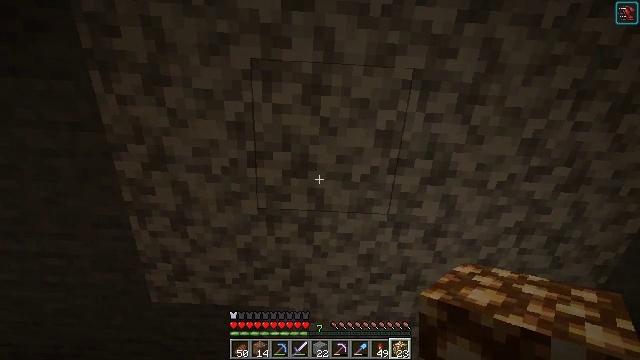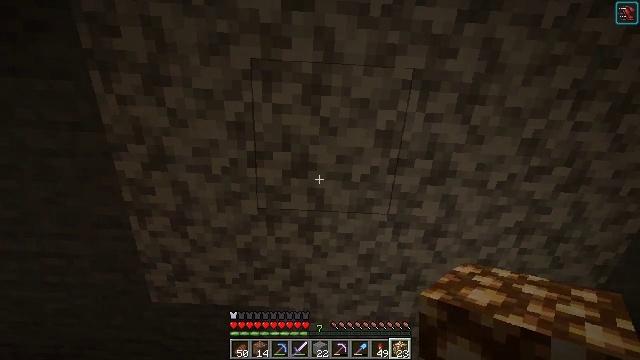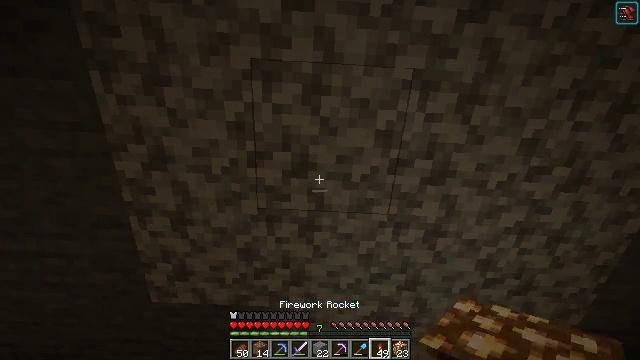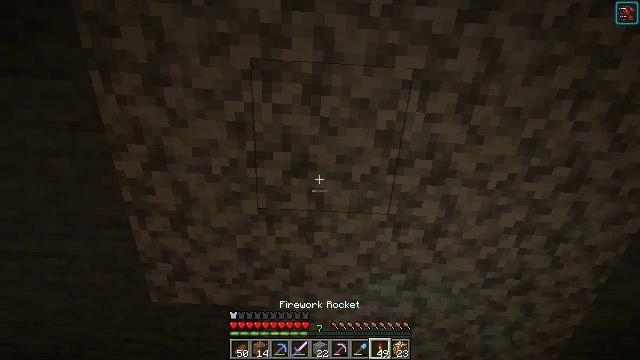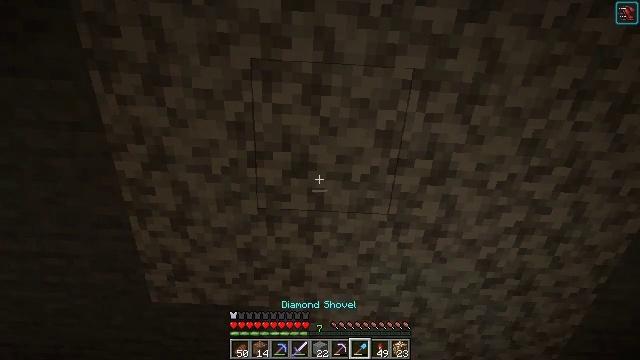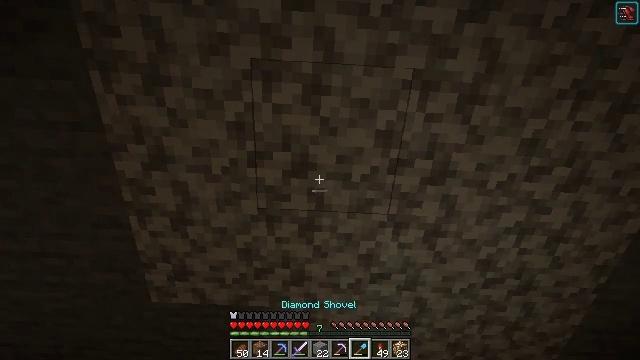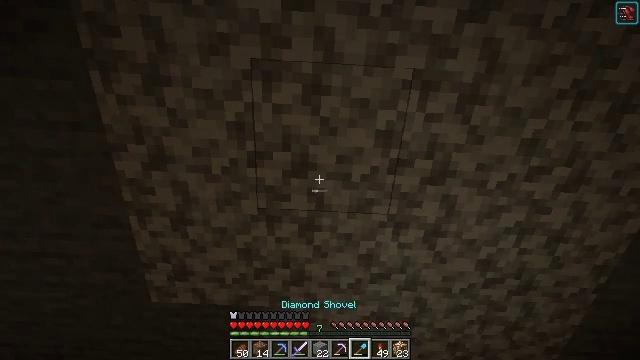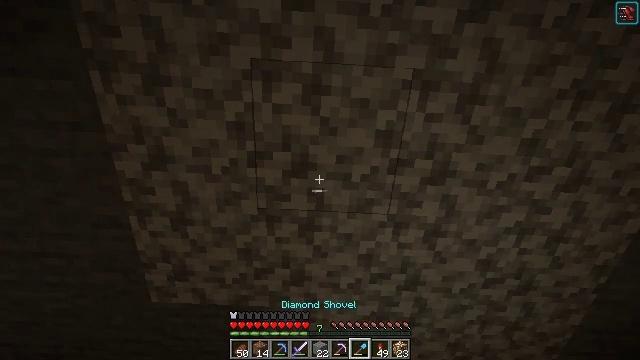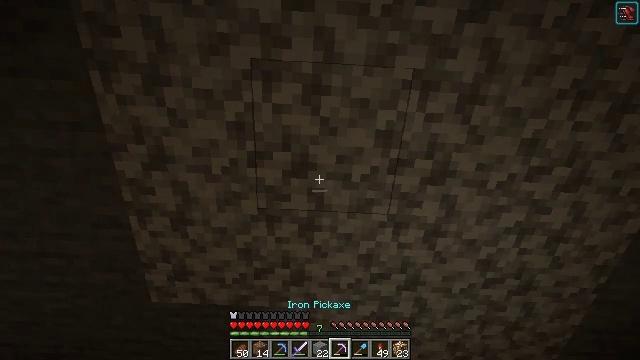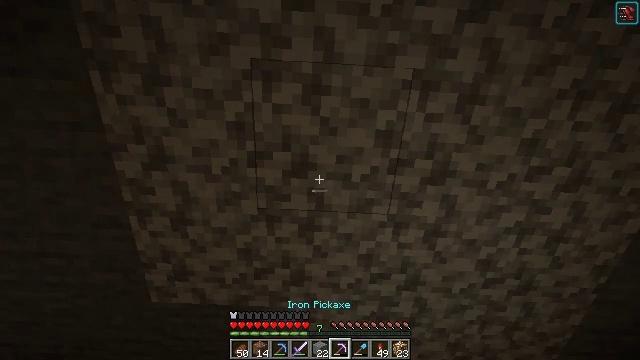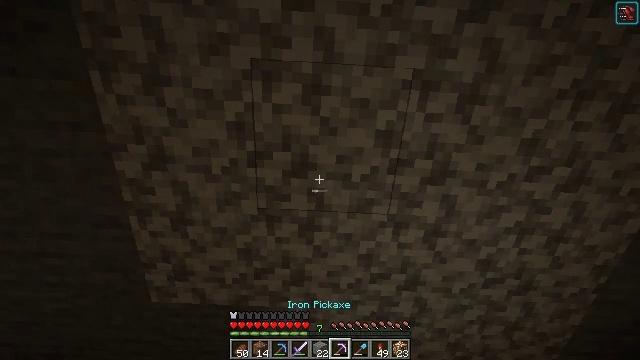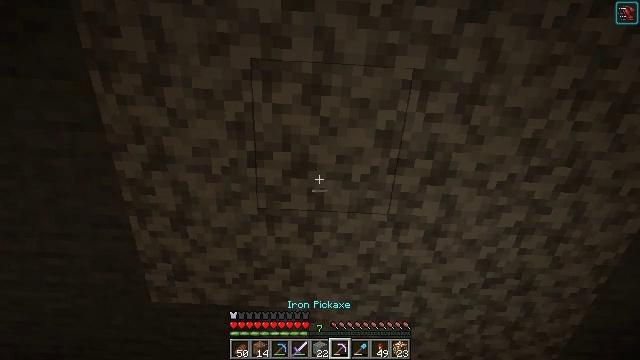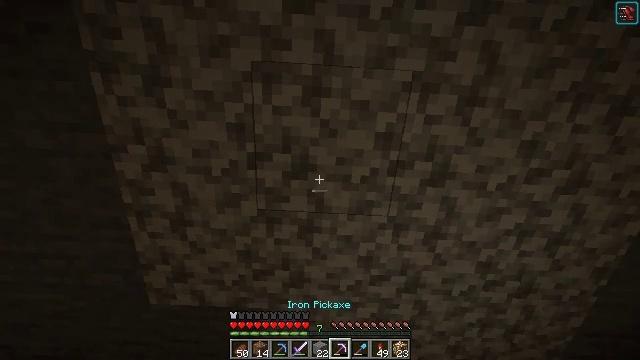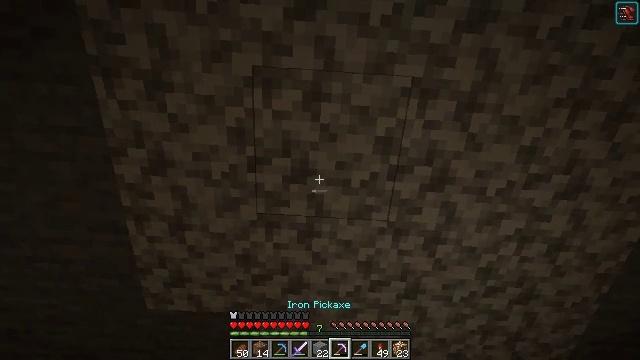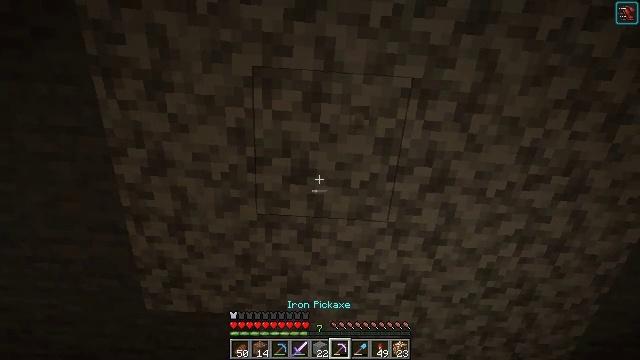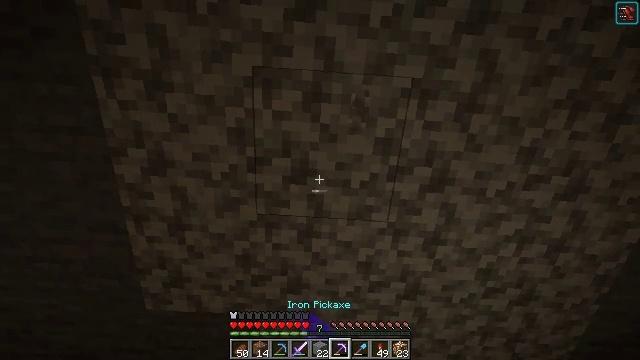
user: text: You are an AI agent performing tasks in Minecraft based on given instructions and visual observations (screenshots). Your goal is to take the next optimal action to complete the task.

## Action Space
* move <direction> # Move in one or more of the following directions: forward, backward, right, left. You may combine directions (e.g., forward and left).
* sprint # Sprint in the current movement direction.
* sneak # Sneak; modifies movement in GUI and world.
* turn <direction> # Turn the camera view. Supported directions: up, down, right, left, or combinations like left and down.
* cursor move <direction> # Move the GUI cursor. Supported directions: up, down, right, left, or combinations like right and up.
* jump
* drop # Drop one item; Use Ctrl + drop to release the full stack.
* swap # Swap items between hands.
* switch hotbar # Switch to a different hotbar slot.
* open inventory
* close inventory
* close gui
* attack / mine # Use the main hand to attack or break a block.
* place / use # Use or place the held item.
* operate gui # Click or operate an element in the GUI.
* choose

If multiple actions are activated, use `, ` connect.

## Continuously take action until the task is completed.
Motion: motion action
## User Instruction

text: Break the diorite block.
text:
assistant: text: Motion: no_op
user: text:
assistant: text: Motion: no_op
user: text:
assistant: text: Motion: no_op
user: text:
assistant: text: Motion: no_op
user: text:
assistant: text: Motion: no_op
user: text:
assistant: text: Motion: no_op
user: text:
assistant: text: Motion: no_op
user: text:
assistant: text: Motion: no_op
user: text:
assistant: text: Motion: no_op
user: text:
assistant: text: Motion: no_op
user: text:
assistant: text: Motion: no_op
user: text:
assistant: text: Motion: no_op
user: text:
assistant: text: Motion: turn up
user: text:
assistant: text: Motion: attack / mine
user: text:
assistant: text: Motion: attack / mine
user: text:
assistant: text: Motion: attack / mine
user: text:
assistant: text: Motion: attack / mine
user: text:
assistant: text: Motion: attack / mine
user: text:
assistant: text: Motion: attack / mine
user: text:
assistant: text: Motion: attack / mine
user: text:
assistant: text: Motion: attack / mine
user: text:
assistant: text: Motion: no_op